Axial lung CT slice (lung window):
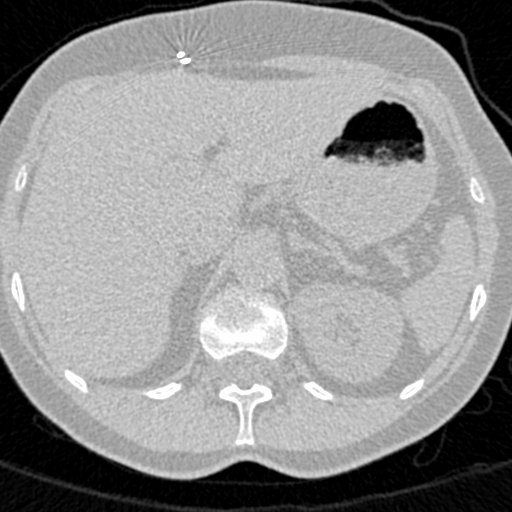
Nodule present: no